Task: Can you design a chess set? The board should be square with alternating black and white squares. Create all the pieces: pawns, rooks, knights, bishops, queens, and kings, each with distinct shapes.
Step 3395:
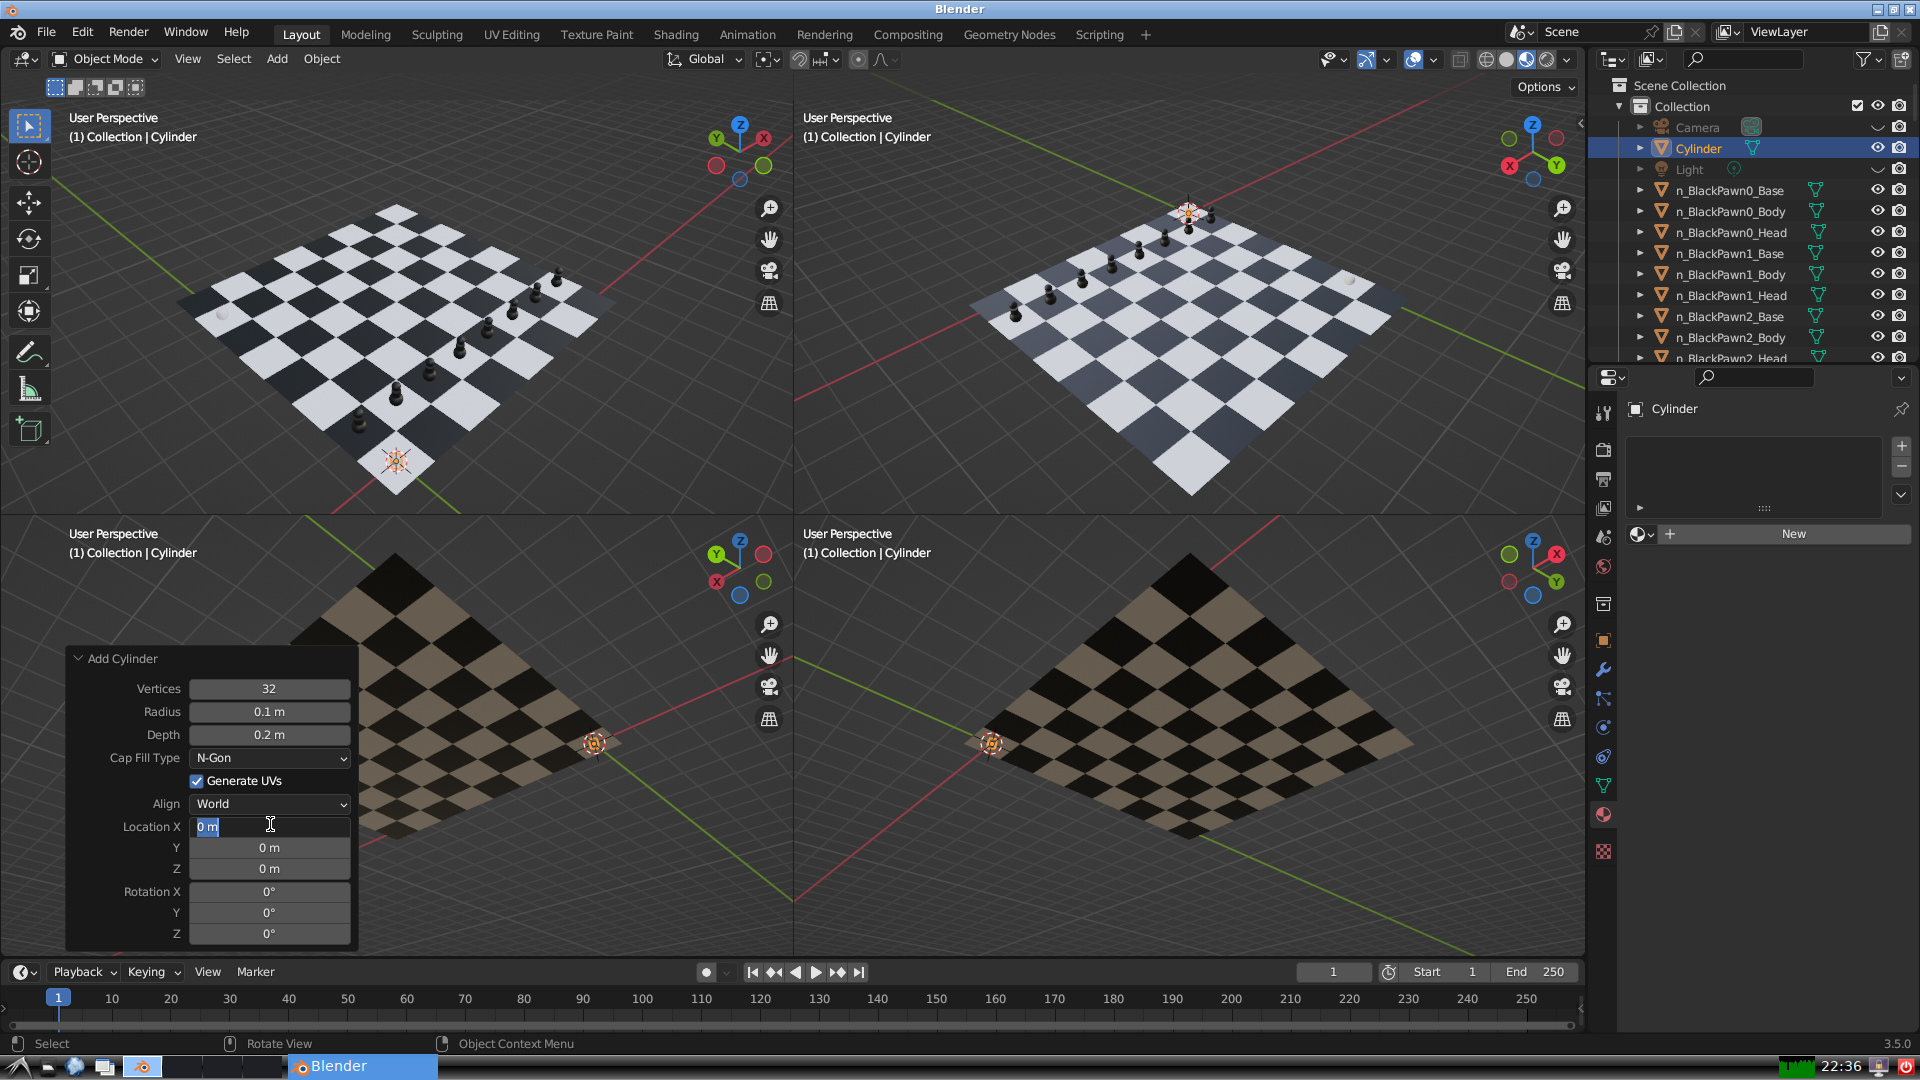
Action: input_text: 0.0